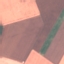
Land use / land cover: AnnualCrop